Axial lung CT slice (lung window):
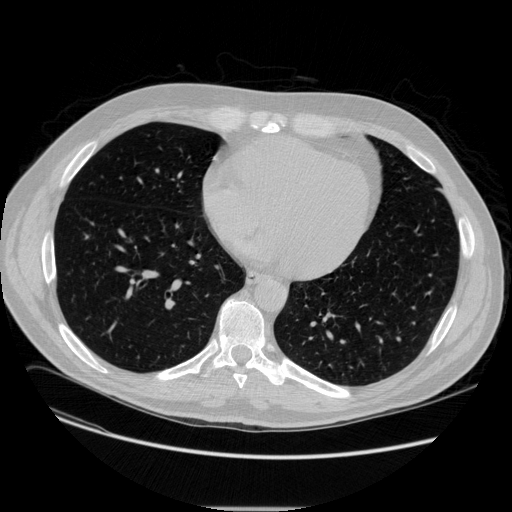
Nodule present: no